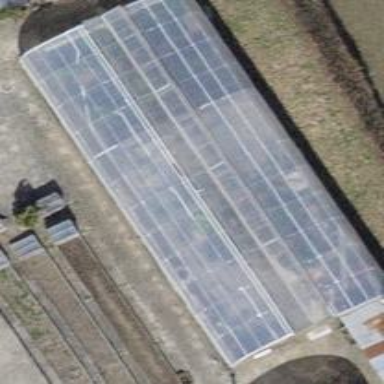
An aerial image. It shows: Greenhouse with round glass roof.